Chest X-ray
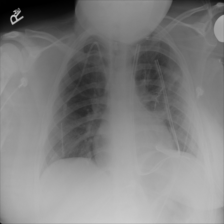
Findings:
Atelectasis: negative
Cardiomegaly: negative
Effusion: negative
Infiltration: negative
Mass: negative
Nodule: negative
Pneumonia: negative
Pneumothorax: negative
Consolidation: negative
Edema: negative
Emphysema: negative
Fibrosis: negative
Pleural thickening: negative
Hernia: negative